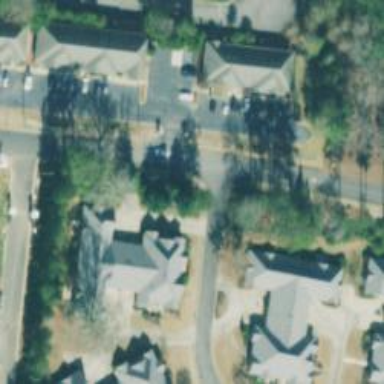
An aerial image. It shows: Residential road with asphalt surface. Sidewalk is present on the left side.